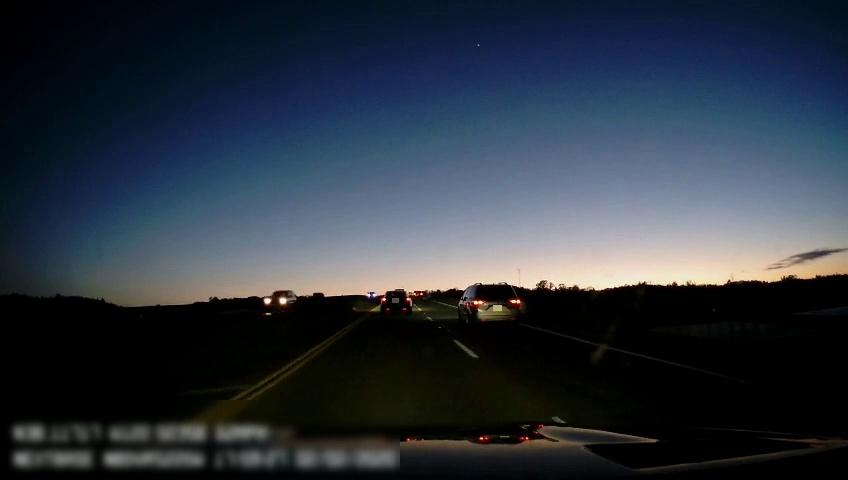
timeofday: Dusk/Dawn/Twilight
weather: Sunny
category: Drivable Space
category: Vehicles | SUV
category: Vehicles | Car
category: Vehicles | Car
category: Vehicles | SUV
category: Vehicles | Car
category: Lanes | Current Lane
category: Lanes | Current Lane
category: Lanes | Alternate Lane